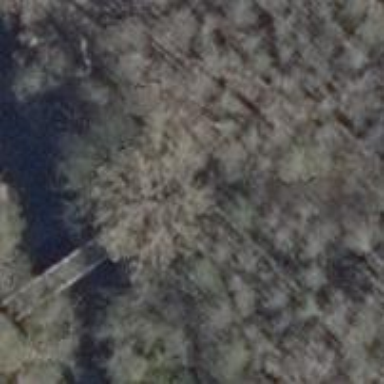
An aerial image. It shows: Footway on bridge.